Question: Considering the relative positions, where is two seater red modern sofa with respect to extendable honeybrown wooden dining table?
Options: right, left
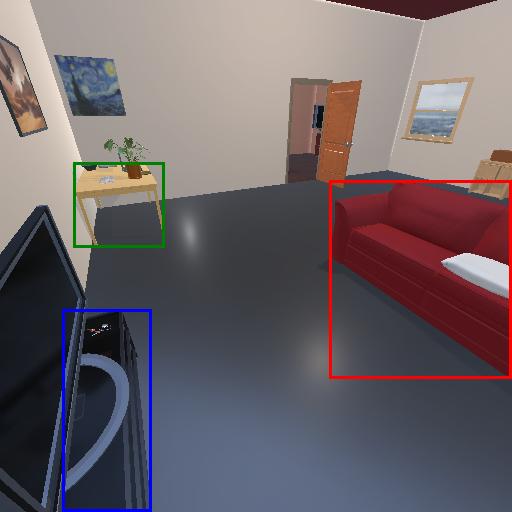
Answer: right